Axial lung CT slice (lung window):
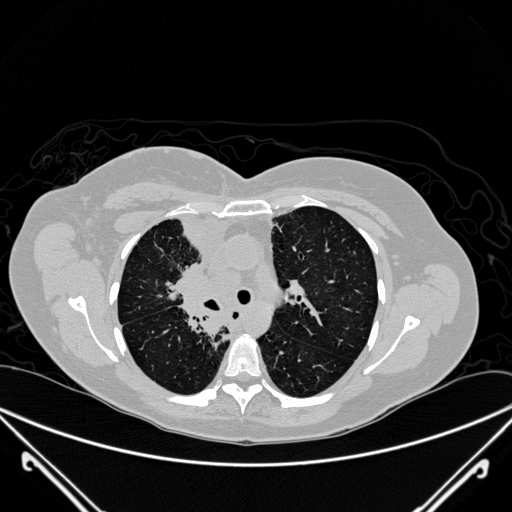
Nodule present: no